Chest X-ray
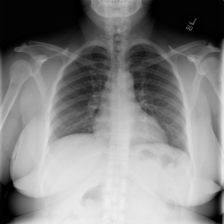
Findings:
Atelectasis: negative
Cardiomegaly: negative
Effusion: negative
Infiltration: negative
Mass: negative
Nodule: negative
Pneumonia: negative
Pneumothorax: negative
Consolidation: negative
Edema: negative
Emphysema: negative
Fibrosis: negative
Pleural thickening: negative
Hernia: negative